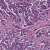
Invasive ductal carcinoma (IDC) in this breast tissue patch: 1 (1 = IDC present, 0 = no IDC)